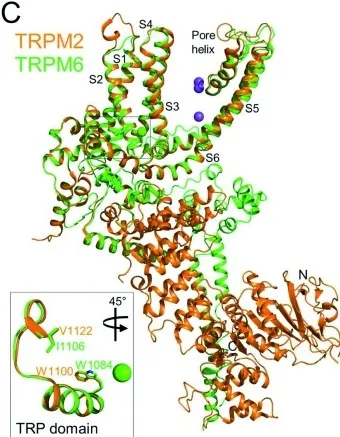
The TRPM6 K1098E variant affects a conserved basic residue in the TRP domain. (
C) Superposition of the TRPM2 monomer (orange) and TRPM6 homology model (green). The TRP domain region (box and inset), wherein the TRPM6 K1098E variant lies, is shown to highlight the predicted structural homology between TRPM6 and TRPM2. The Ca
2+ ion (green sphere) is shown for orientation.
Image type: pathology (immunostaining)